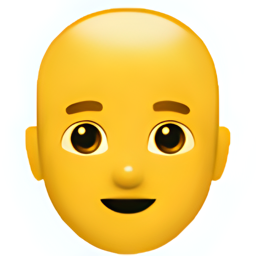
Name: man bald
Emoji: 👨‍🦲
Group: People & Body
Sub-group: person